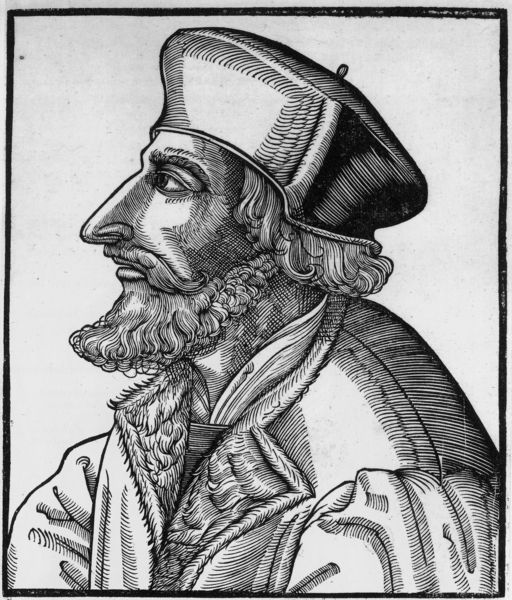
Titel: Bildnis des Jan Hus, böhmischer Reformer
Künstler: Erhard Schön
Institution: (Seriendruck)
Schlagwörter: kopf, mann, schatten, weiß, grob, grau, hintergrund, holz, hut, mund, nase, ohr, profil, schwarz, blick, bart, hemd, jacke, kappe, mütze, augen, falten, gesicht, kragen, pelz, rahmen, vollbart, ärmel, bildnis, portrait, porträt, schlank, auge, geistlicher, haare, mantel, stoff, adel, blatt, person, augenbrauen, bruststück, kinn, renaissance, schulter, fell, adlig, holzschnitt, seitlich, papier, grafik, graphik, silhouette, rand, hat, king, priest, white, black, collar, face, hair, nose, old, print, wange, naht, links, schlicht, druck, schnitt, druckgrafik, schraffur, holzstich, stich, seite, strich, holzdruck, adeliger, fürst, reduziert, spitzbart, braue, barett, profile, seiten, halbprofil, man, mittelalter, wams, priester, head, eyes, male, porträ, light, side, sideways, geistlich, kirchlich, drawing, kupferstich, black and white, brow, cap, chin, coat, fellkragen, fur, mouth, etching, monochrome, sketch, beard, curls, jacket, beamter, italy, federzeichnung, human, clothes, ink, protrait, evangelisch, eye, lips, seriendruck, dürrer, profik, scharffur, gentleman, hare, clothing, pekz, weltlich, große nase, kof, mustache, serious, charakter nase, lange nase, portait, mann mit kappe, radierung, profikl, beret, kaufmann, starring, talar, handwerker, gelehrter, patrizier, aye, prsioner, prophile